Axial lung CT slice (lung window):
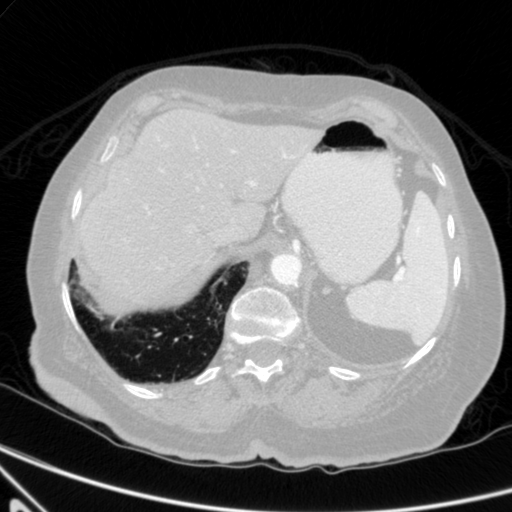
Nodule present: no